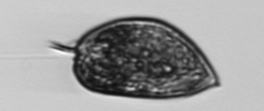
Label: Prorocentrum_micans